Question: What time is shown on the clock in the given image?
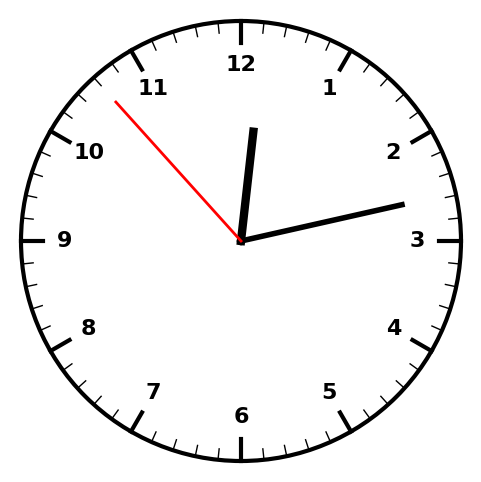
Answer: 12:12:53